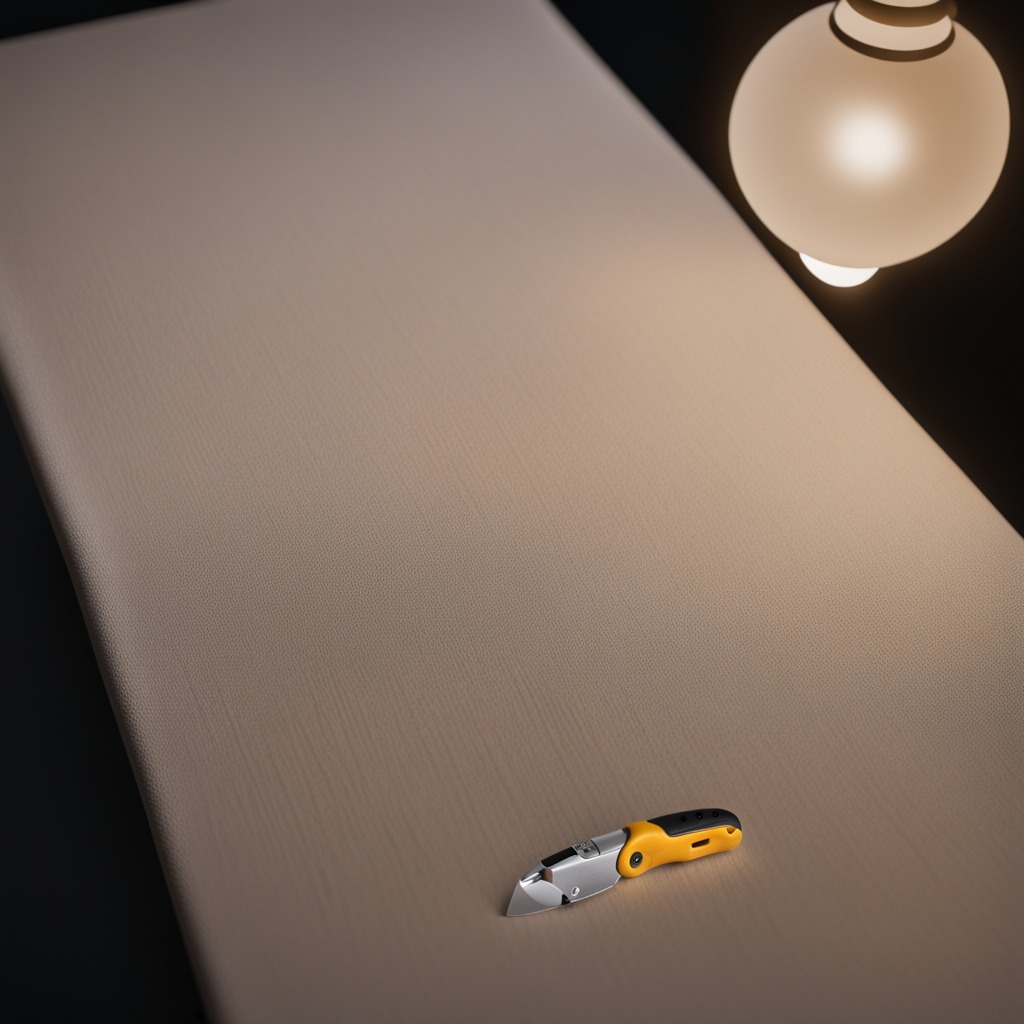
A utility knife lying on a wooden table inside a workshop at night.